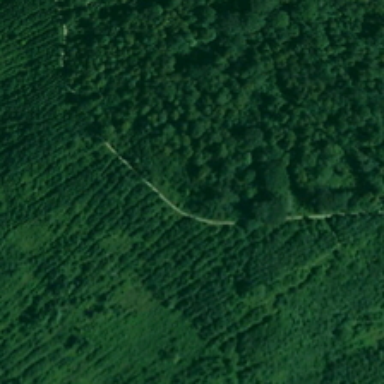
This is a grassland, trees and a path .